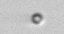
Label: nanoplankton_mix